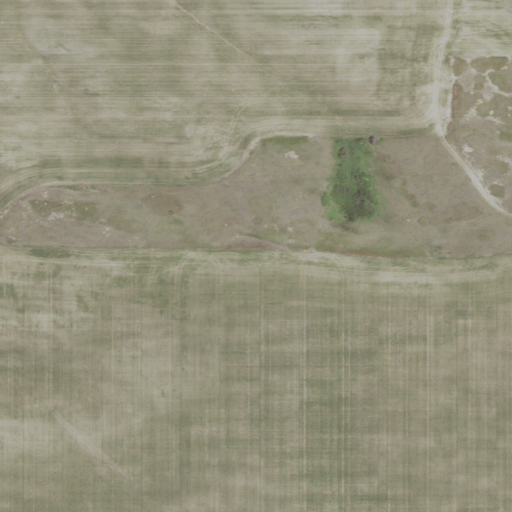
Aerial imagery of mountain in Montana named Flagstaff Hill containing cultivated crops, grassland, and shrub